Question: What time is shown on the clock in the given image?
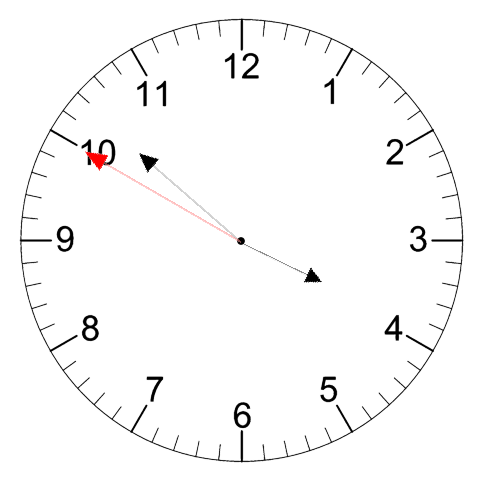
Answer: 03:51:50